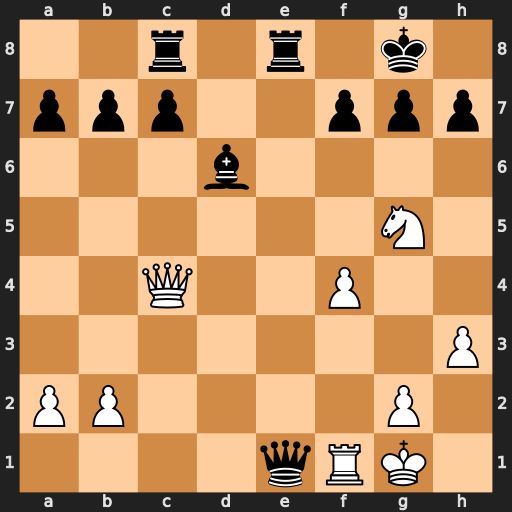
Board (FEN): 2r1r1k1/ppp2ppp/3b4/6N1/2Q2P2/7P/PP4P1/4qRK1
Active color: w
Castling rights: -
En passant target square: -
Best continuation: Qxf7+ Kh8 Rxe1 Rxe1+ Kf2